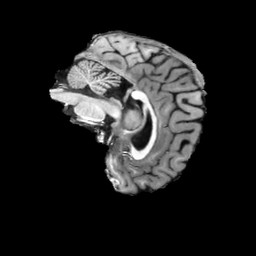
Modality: T1w
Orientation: sagittal
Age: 33
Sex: male
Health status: ill